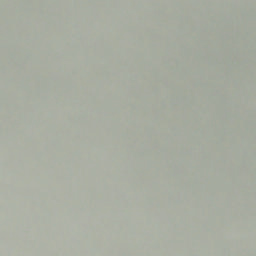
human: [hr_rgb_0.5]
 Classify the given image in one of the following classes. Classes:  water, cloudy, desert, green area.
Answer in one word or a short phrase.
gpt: cloudy